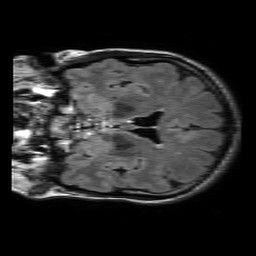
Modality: FLAIR
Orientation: coronal
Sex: female
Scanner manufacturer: philips
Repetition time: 11 s
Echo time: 0.125 s